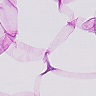
Metastatic tissue present: no